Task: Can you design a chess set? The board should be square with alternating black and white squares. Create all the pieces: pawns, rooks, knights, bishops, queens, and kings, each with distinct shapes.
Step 2786:
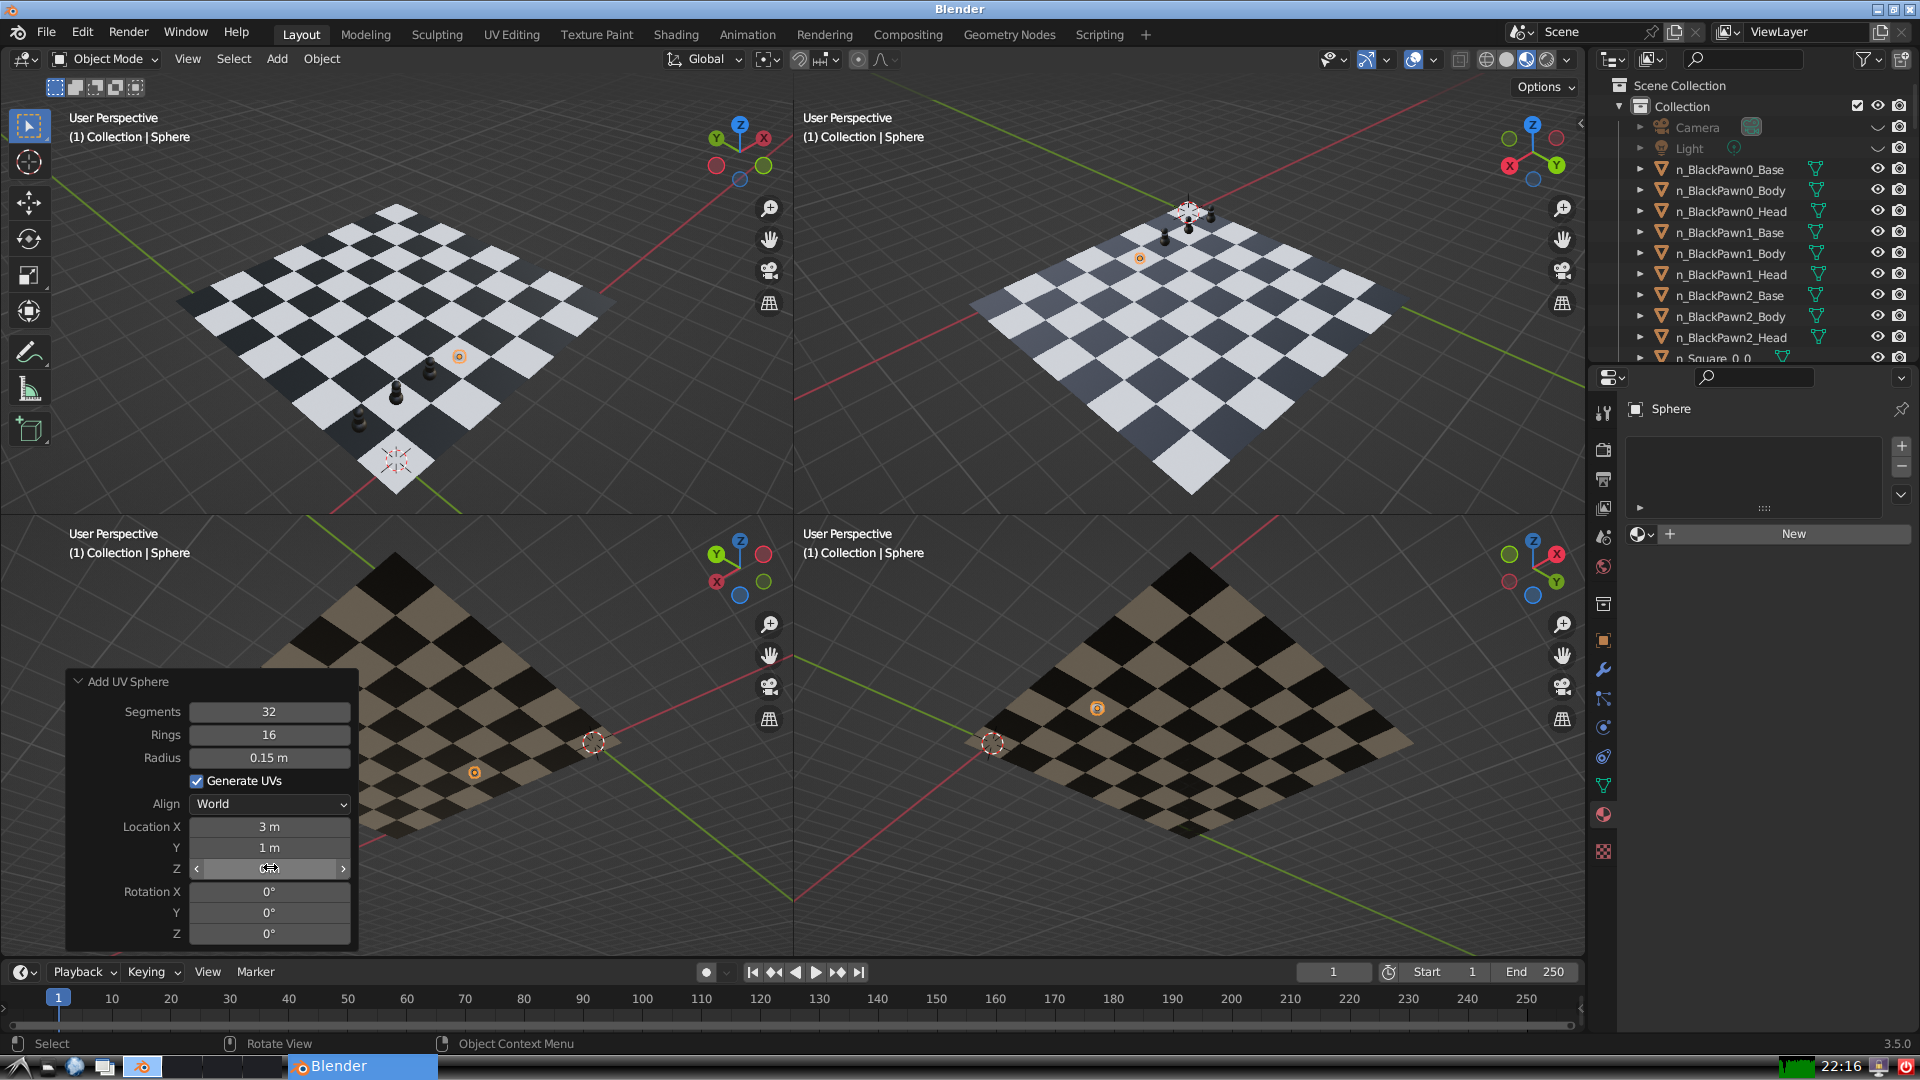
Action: click: no